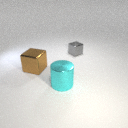
large brown metal cube to the left of large cyan metal cylinder